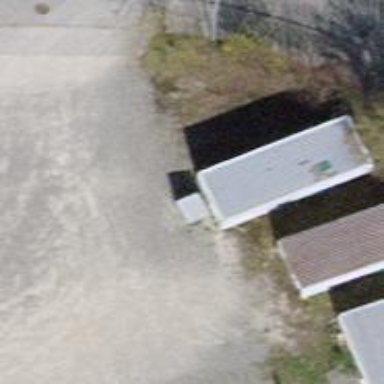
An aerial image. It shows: Recycling container at amenity designated for recycling.